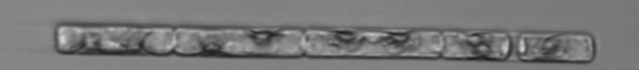
Label: Guinardia_delicatula